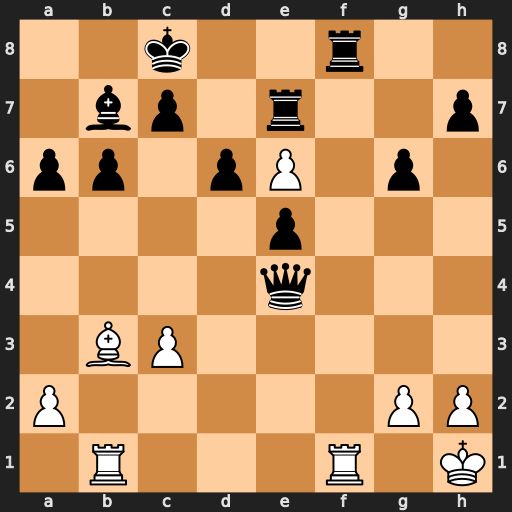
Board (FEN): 2k2r2/1bp1r2p/pp1pP1p1/4p3/4q3/1BP5/P5PP/1R3R1K
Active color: w
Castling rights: -
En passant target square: -
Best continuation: Rxf8+ Re8 Rxe8#